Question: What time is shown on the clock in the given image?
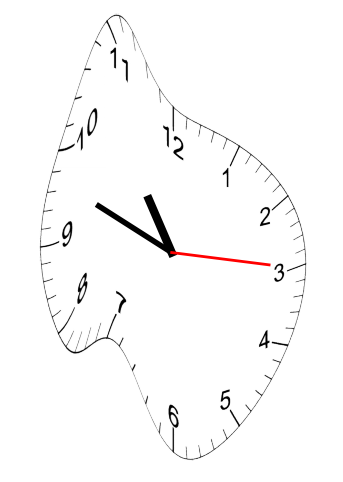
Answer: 10:48:15